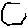
Label: hexagon